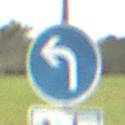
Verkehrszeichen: VorgeschriebeneFahrtrichtungLinks
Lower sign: MehrspurigeFahrzeugeFrei9
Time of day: MorningAfternoon
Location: Outdoor (Suburban)
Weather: PartlyCloudy
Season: NotSpecified
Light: Natural